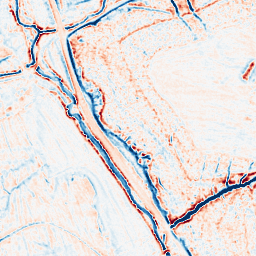
Category: multiscale
Decomposition family: dog_multiscale
Decomposition parameters: sigma_ratio: 1.4
n_scales: 4
base_sigma: 0.5
Upsampling method: cubic_mitchell
Upsampling parameters: scale: 4
Upsampling scale: 4